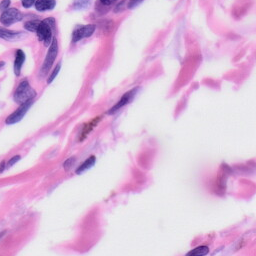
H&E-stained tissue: Skin